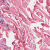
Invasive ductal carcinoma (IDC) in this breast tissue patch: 0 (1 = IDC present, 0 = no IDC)